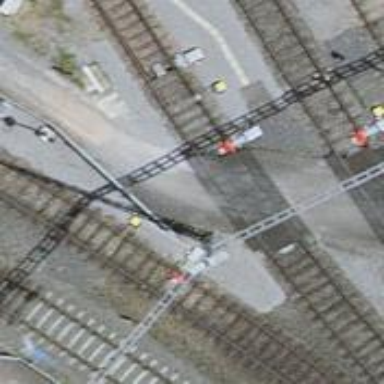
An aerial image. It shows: Railway level crossing.